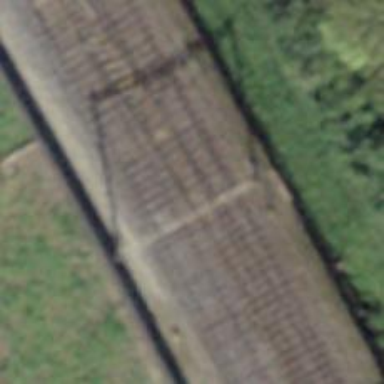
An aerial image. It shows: Disused railway siding with one track. The track is electrified with contact line.